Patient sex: M
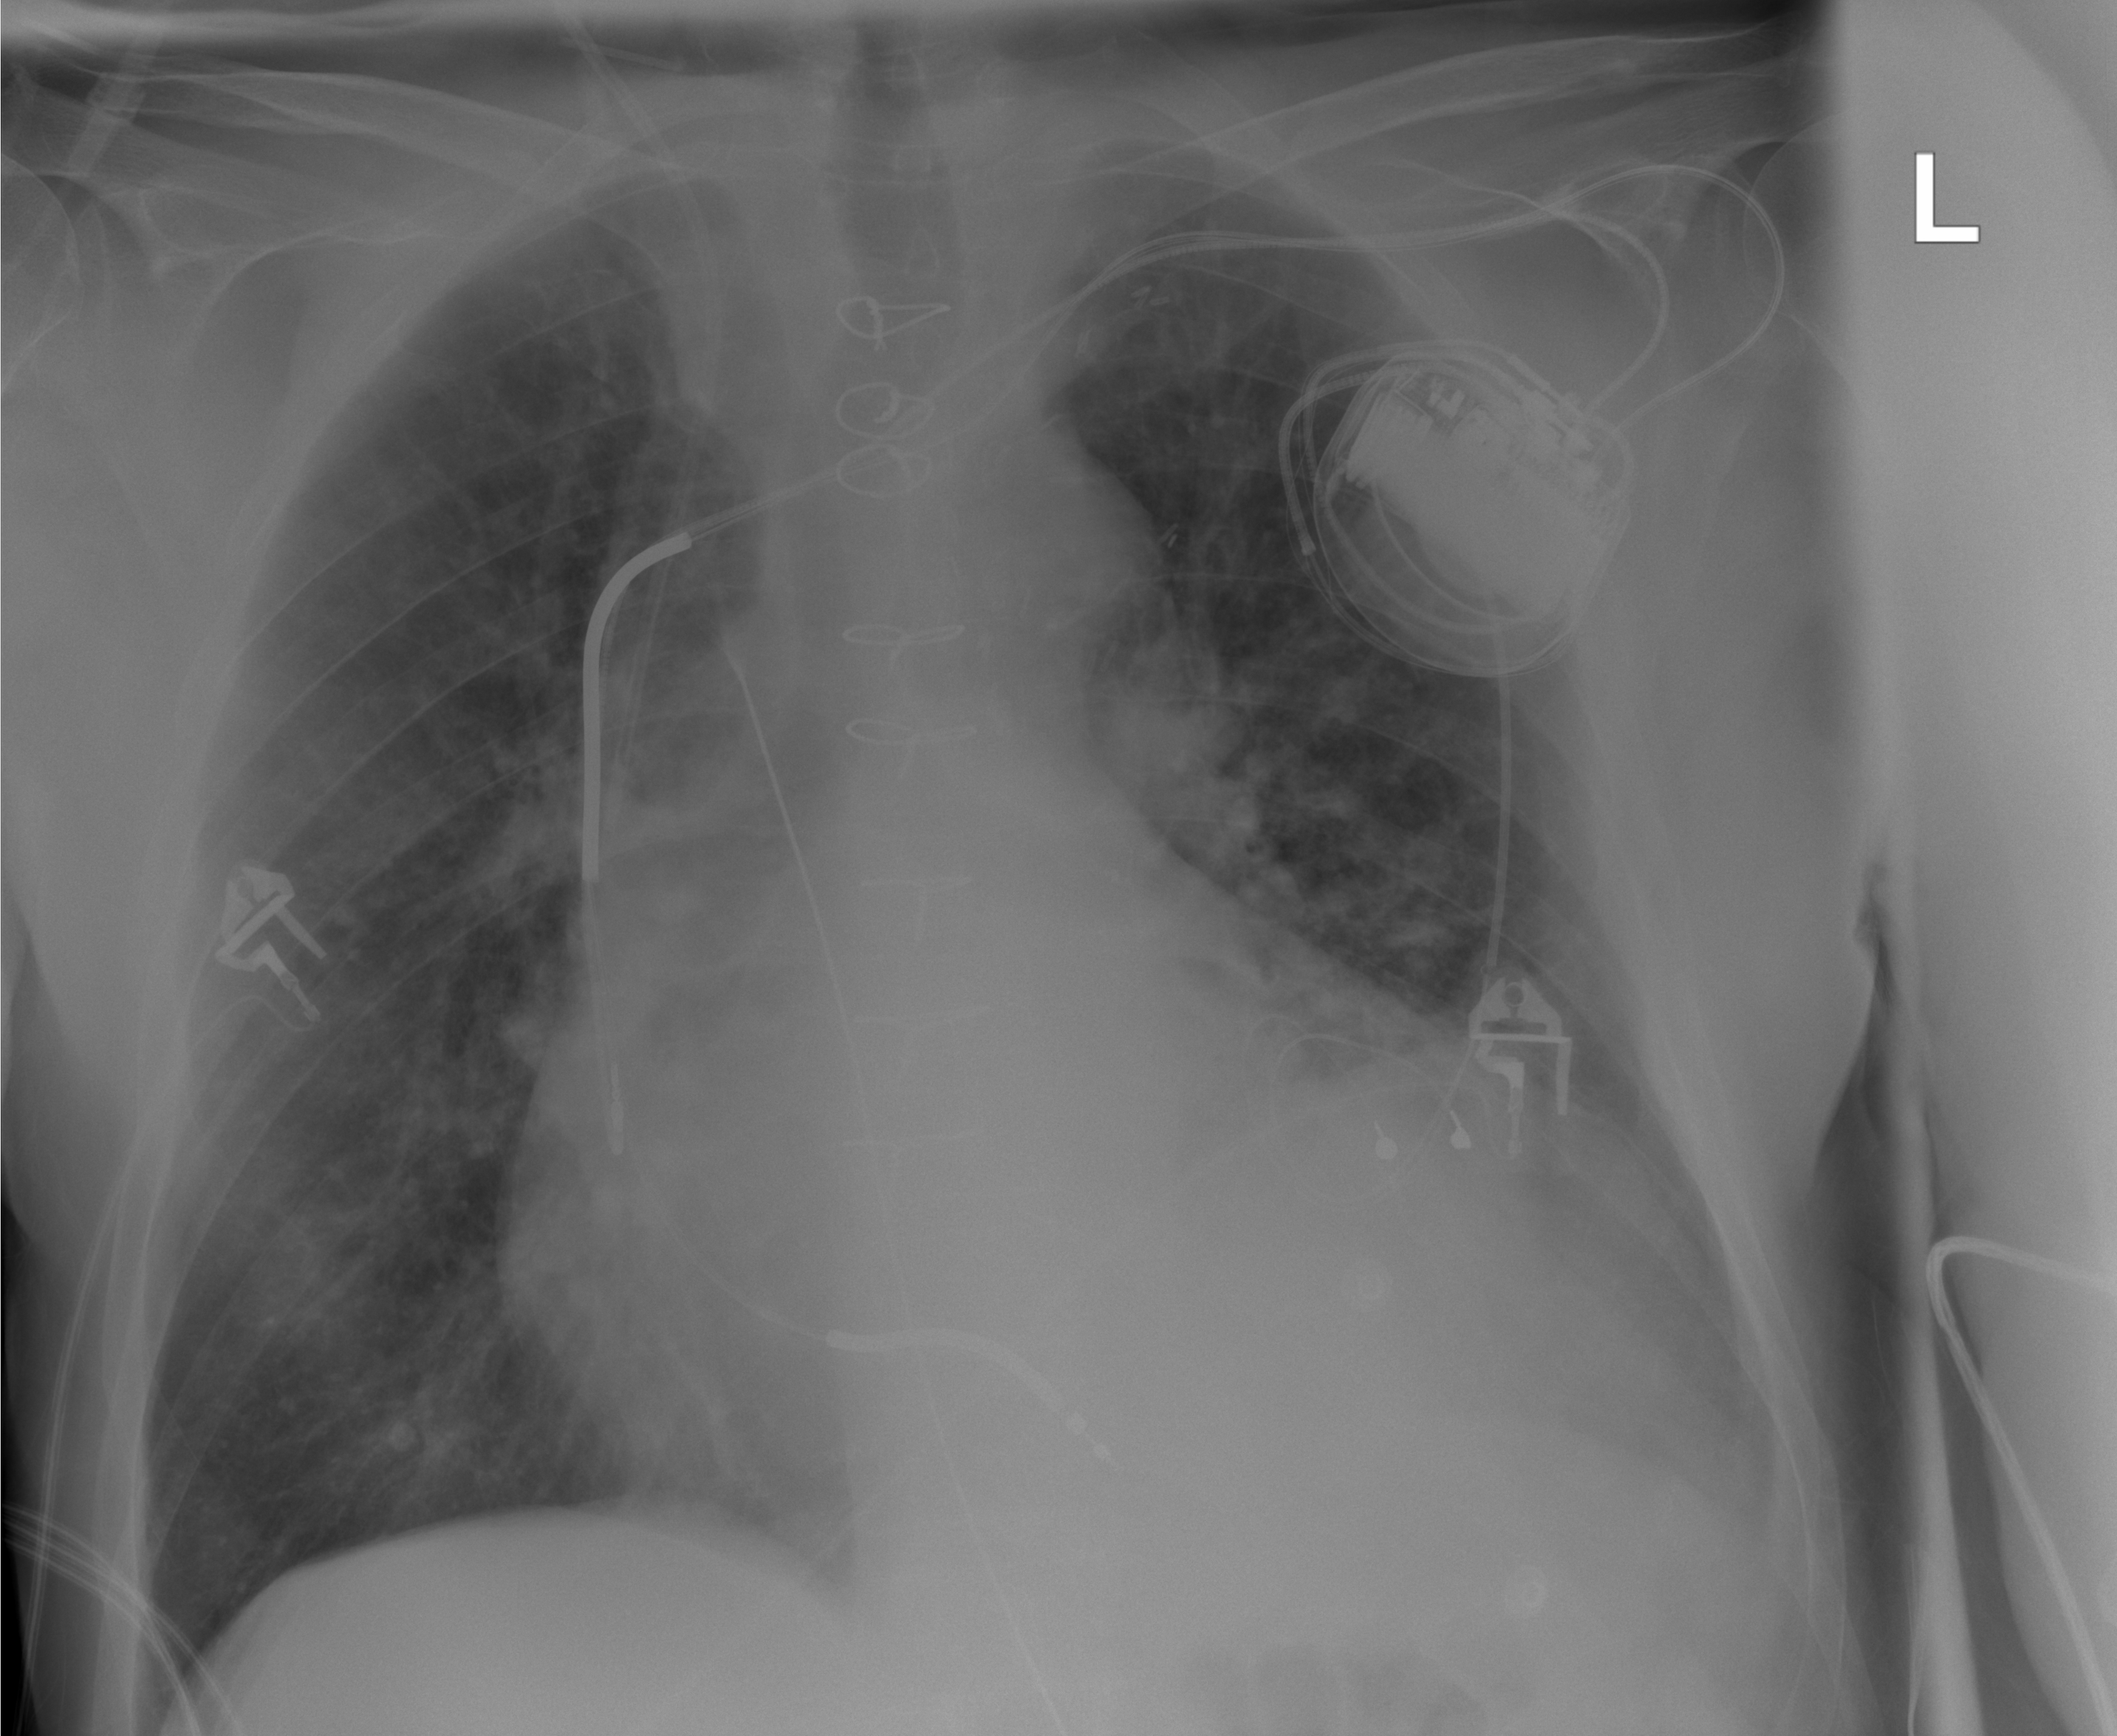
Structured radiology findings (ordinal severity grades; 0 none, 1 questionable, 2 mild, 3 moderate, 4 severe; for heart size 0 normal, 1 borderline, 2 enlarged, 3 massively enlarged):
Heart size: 3
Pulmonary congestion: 0
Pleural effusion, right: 0
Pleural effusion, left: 0
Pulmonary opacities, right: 0
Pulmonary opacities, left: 0
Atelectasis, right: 0
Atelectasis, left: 2